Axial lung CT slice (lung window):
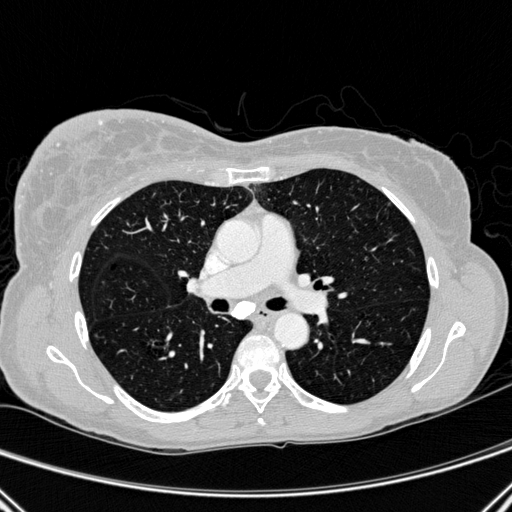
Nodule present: no